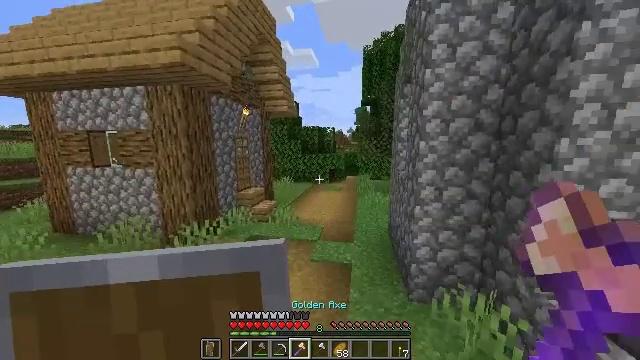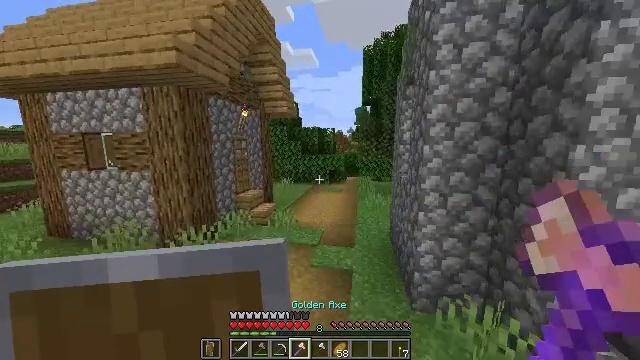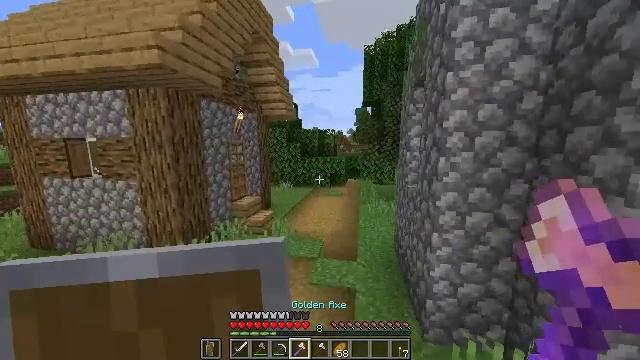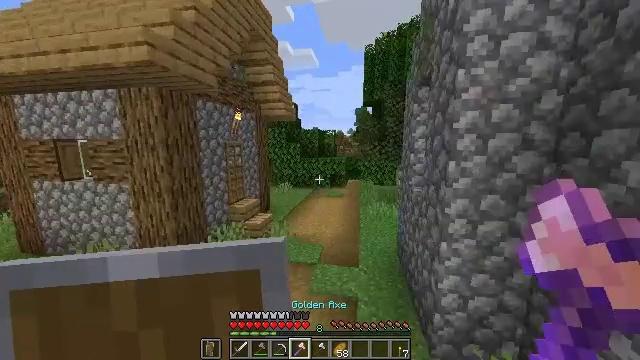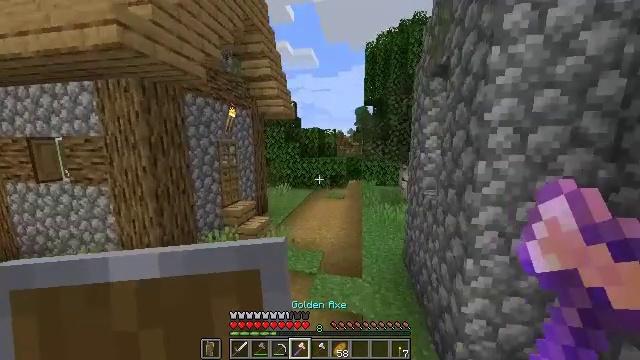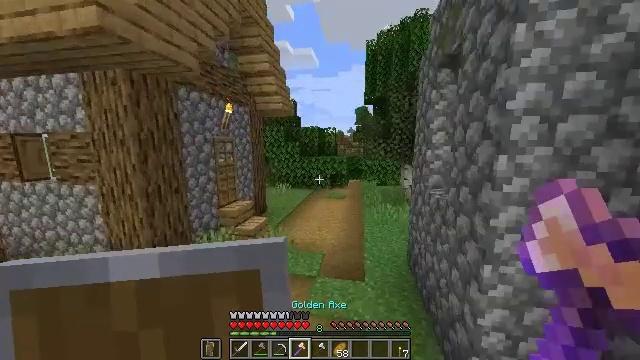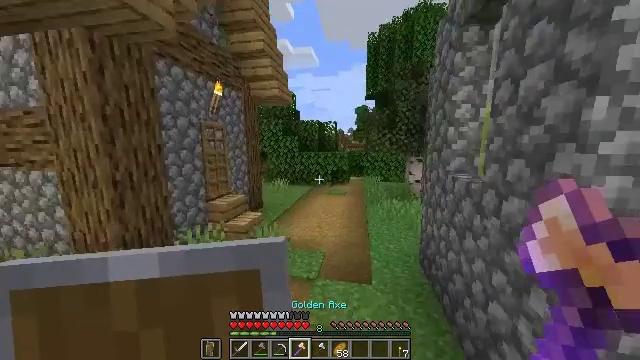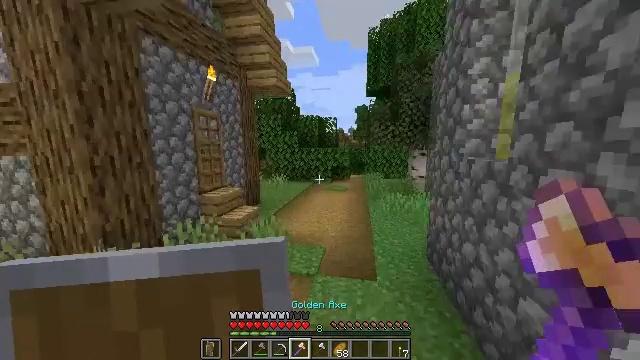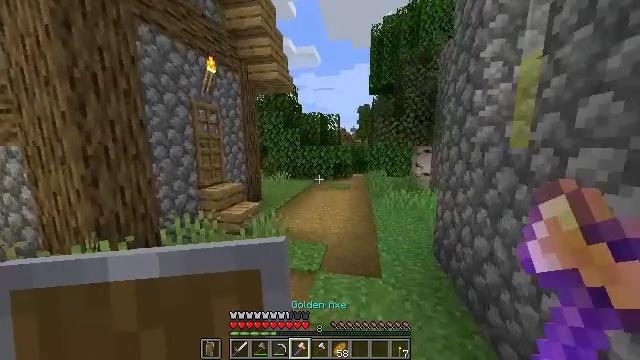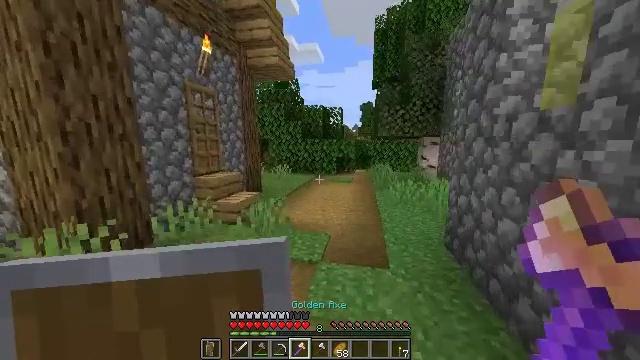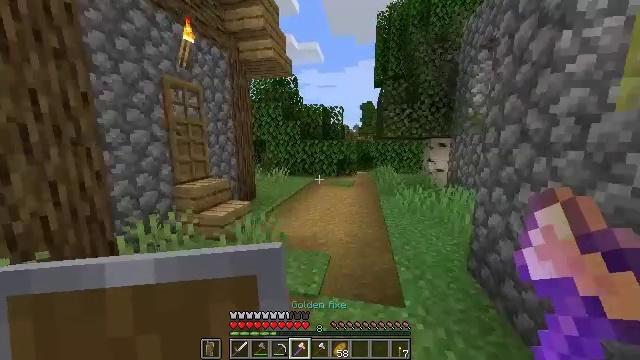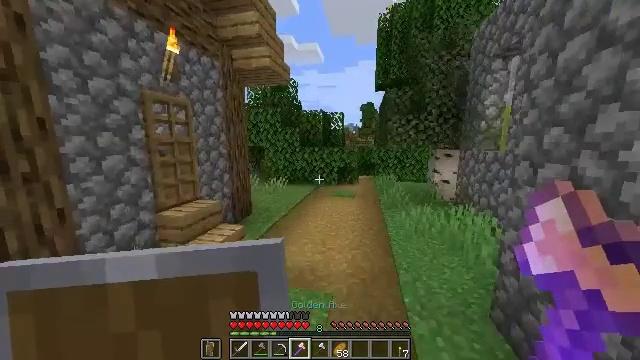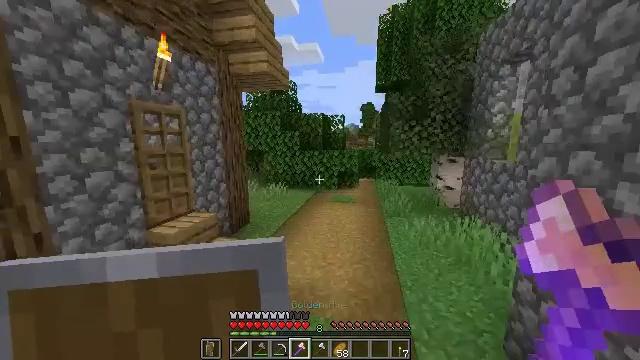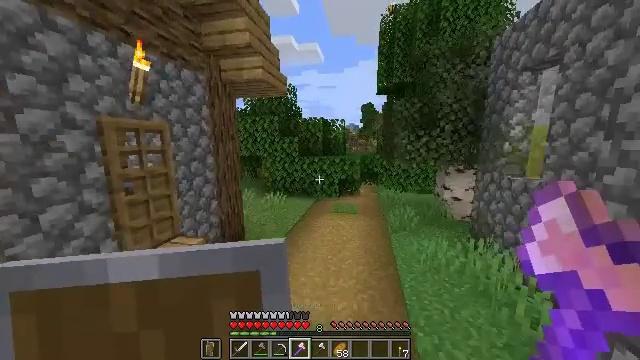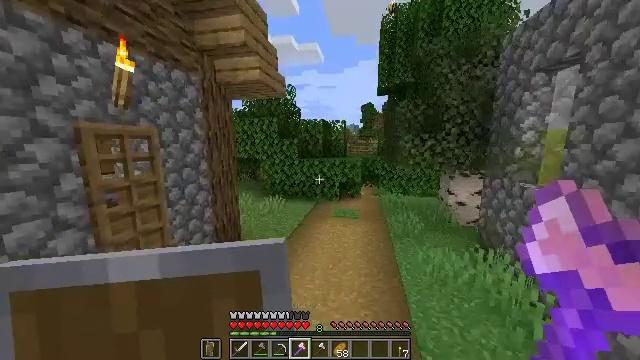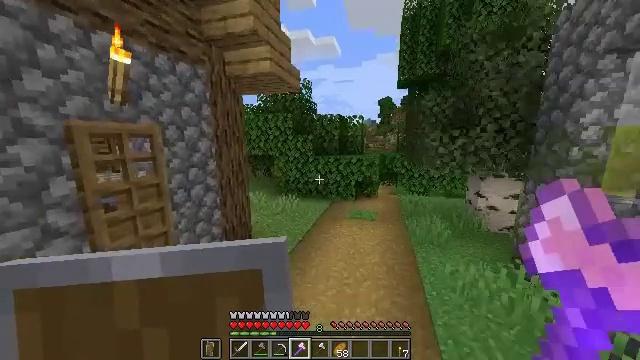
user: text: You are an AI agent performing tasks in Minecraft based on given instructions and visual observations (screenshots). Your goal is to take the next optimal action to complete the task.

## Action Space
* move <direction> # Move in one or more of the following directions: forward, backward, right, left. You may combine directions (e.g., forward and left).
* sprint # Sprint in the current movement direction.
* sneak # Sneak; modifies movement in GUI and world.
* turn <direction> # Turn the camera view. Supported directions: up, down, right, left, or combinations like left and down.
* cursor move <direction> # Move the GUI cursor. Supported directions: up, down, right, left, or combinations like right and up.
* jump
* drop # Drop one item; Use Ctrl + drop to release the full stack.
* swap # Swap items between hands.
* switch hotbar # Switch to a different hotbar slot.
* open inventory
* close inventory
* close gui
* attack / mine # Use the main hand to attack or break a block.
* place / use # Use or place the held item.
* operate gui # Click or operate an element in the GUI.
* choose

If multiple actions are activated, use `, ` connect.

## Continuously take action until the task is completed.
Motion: motion action
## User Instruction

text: Collect oak log for crafting.
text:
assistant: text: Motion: move forward, jump
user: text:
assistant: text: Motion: move forward, jump
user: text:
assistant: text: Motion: move forward, jump
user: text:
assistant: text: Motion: move forward, jump
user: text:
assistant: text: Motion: move forward, jump
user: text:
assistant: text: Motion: move forward, jump
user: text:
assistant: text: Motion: move forward, jump
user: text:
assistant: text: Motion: move forward, jump
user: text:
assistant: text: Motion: move forward, jump
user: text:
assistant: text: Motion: move forward, jump
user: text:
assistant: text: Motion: move forward, jump
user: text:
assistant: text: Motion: move forward, jump
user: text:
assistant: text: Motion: move forward, jump
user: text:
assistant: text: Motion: move forward, jump
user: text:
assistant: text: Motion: move forward, turn left and down, jump
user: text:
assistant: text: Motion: move forward, turn left and down, jump
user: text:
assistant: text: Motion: move forward, turn left and down, jump
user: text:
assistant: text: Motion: move forward, jump
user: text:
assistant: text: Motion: move forward, jump
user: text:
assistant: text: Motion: move forward, jump
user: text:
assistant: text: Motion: move forward, jump
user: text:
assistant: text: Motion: move forward, jump
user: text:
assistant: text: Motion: move forward, jump
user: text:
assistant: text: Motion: move forward, jump
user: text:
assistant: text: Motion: move forward, jump
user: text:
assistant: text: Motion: move forward, jump
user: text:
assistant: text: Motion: move forward, jump
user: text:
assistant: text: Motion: move forward, jump
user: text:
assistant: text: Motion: move forward and move left
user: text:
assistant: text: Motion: move forward and move left